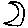
Label: moon